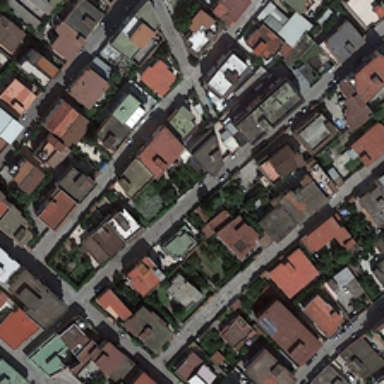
Many houses have been built in the resort .